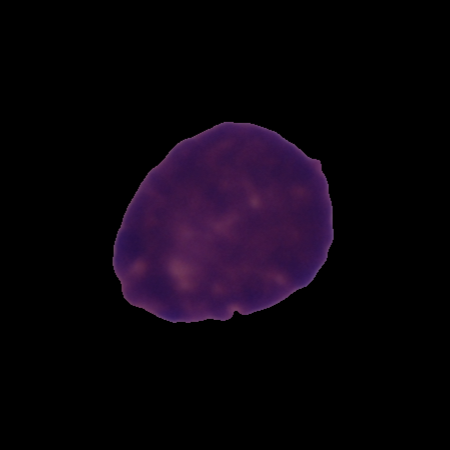
Label: cancer